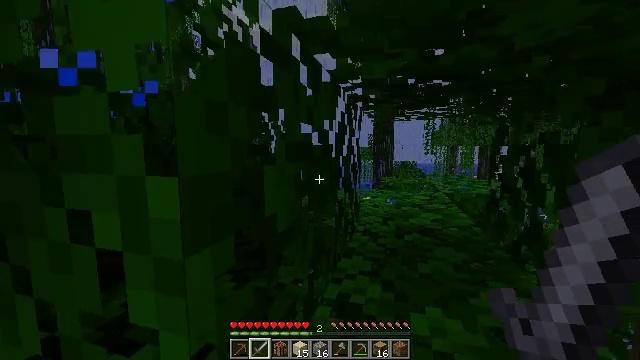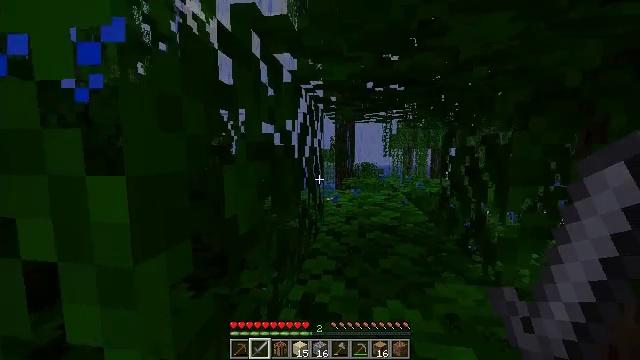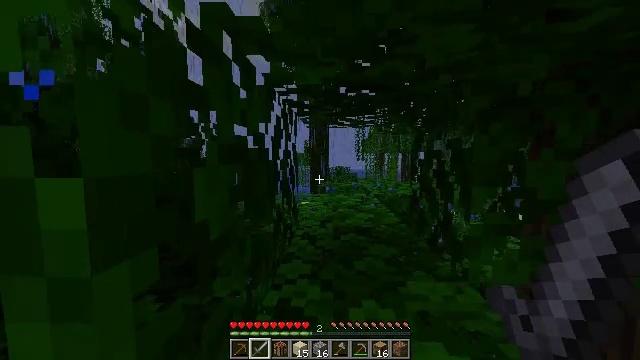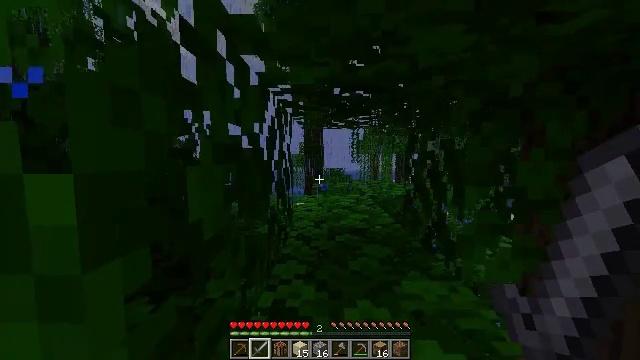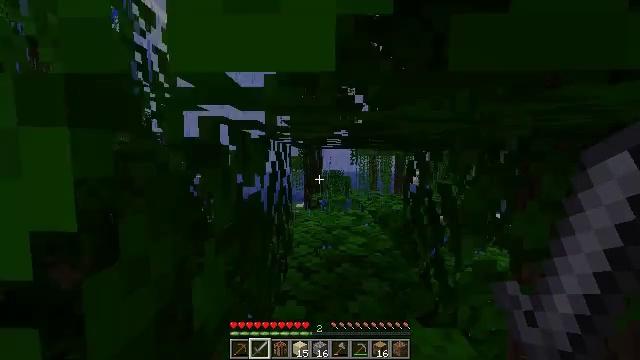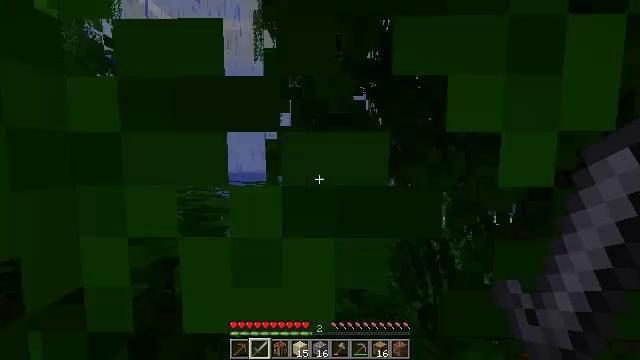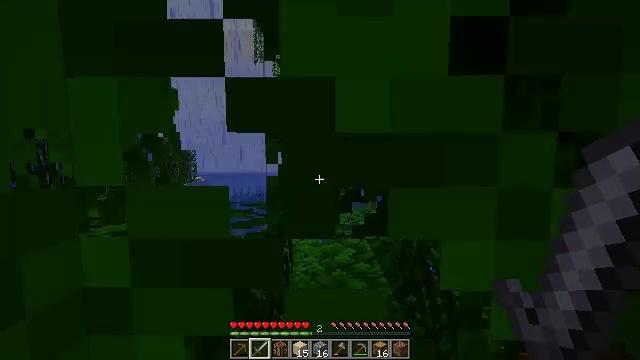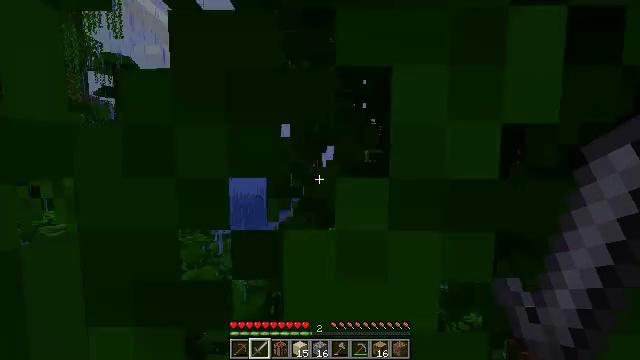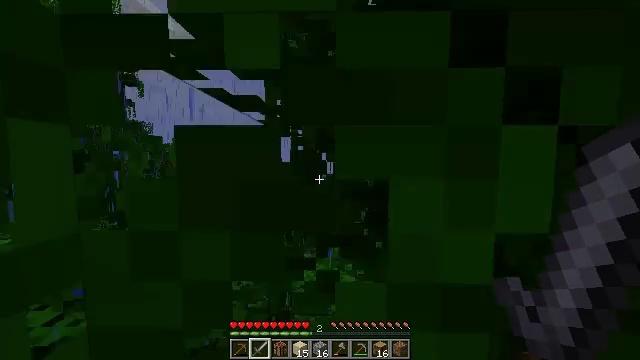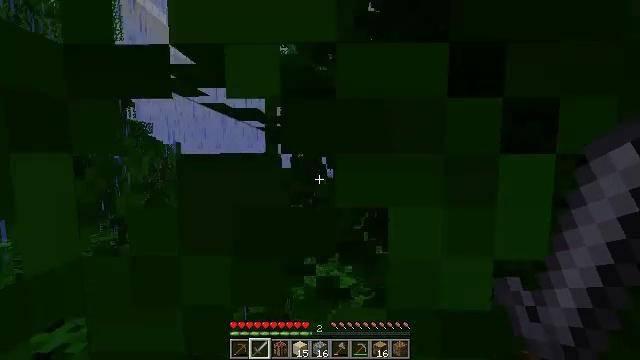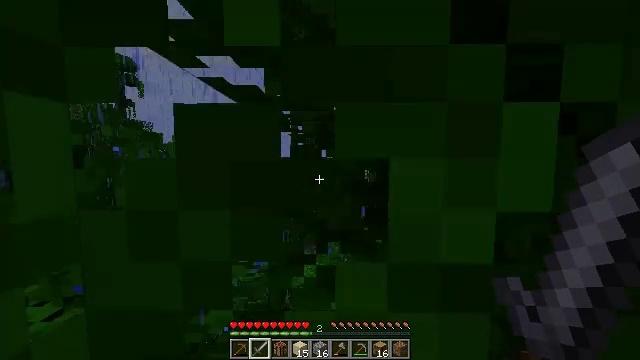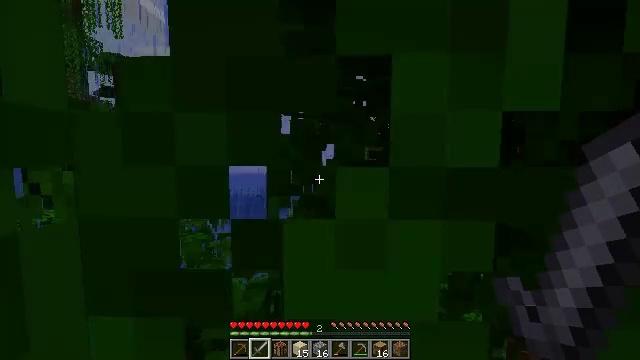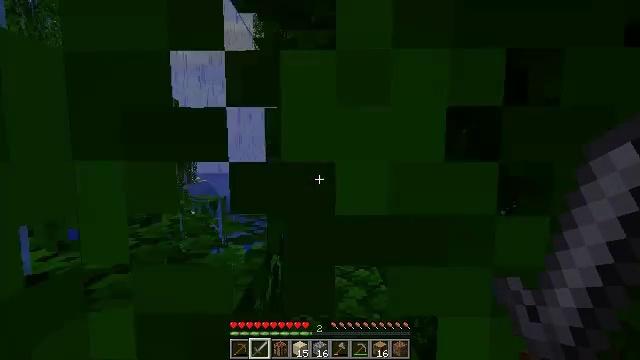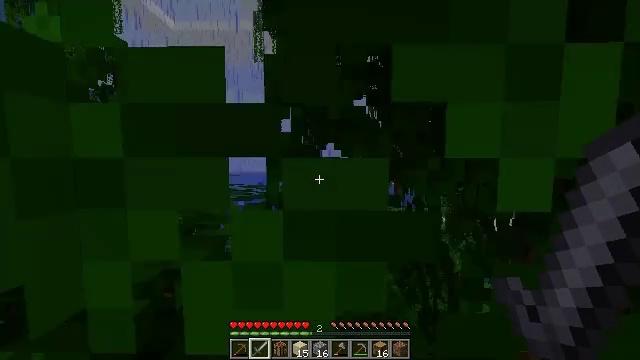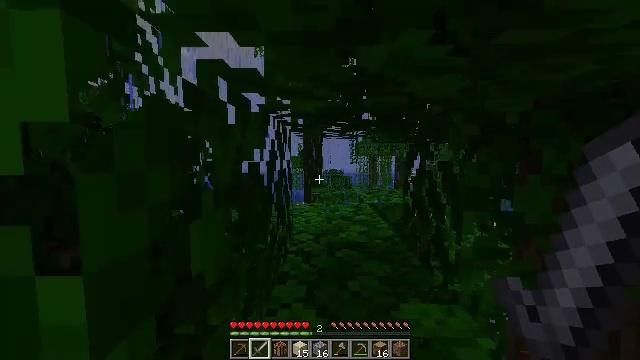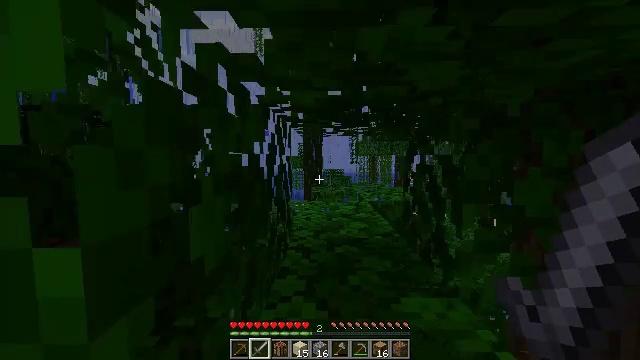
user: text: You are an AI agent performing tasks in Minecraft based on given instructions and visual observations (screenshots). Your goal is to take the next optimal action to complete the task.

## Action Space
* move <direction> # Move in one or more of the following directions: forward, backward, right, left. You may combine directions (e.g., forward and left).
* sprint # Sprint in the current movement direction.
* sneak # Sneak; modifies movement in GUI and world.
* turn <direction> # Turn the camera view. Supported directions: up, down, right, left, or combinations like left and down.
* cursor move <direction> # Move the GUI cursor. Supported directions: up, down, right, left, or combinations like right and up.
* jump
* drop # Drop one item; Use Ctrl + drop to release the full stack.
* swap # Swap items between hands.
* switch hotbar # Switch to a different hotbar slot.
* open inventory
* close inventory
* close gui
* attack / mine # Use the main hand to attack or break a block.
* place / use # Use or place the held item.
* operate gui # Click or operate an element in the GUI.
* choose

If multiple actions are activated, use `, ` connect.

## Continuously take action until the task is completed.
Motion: motion action
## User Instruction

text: Remove oak leaves from branches.
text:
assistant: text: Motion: move forward, sprint, turn right
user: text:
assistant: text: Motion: move forward, sprint, turn right
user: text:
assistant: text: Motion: move forward, sprint, turn right
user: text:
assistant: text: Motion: move forward, sprint, jump
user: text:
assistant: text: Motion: move forward, sprint, jump
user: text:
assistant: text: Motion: move forward, sprint, jump
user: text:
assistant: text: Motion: move forward, sprint, jump
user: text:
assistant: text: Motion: move forward, sprint, jump
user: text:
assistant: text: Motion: move forward, sprint, jump
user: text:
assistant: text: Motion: move forward, sprint
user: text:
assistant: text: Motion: move forward, sprint
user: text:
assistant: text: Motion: move forward, sprint
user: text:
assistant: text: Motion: move forward, sprint
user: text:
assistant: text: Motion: move forward, sprint
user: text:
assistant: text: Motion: move forward, sprint
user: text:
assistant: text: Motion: move forward, sprint
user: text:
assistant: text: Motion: move forward, sprint, attack / mine
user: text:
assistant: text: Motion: move forward, sprint, attack / mine
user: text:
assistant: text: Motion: move forward, sprint, attack / mine
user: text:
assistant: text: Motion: move forward, sprint, attack / mine
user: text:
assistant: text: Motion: move forward, sprint, attack / mine
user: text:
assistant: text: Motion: move forward, sprint, attack / mine
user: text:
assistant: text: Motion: move forward, sprint, attack / mine
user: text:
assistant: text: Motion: move forward, sprint, attack / mine
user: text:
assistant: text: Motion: move forward, sprint, attack / mine
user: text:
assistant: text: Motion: move forward, sprint, attack / mine
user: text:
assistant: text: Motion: move forward, sprint, attack / mine
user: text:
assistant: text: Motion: move forward, sprint, turn up, attack / mine
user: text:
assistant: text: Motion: move forward, sprint, turn up, attack / mine
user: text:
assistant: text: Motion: move forward, sprint, turn up, attack / mine